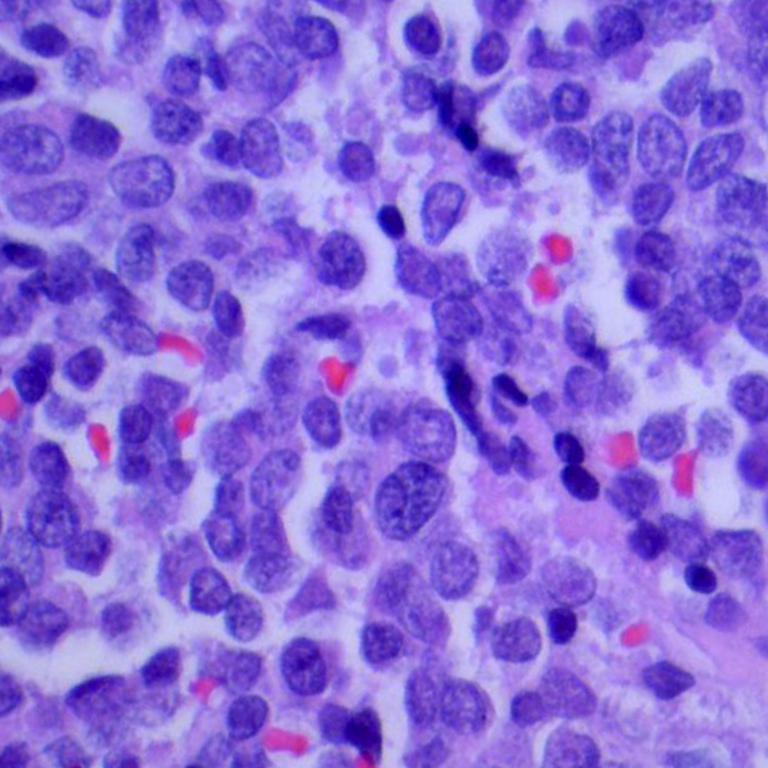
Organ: lung
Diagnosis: squamous carcinomas